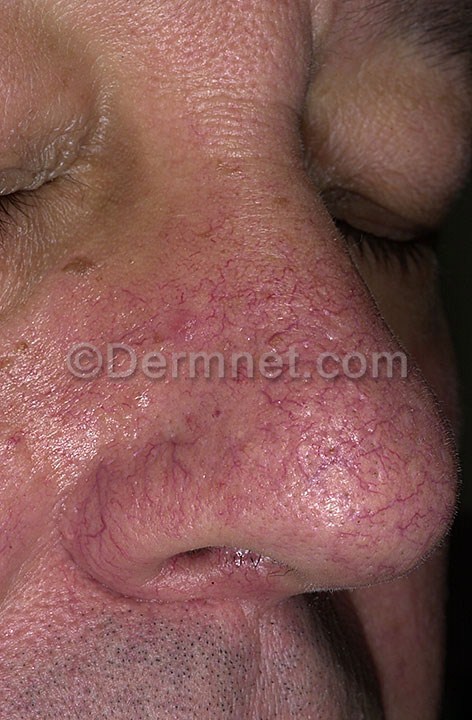
Disease: Acne and Rosacea Photos